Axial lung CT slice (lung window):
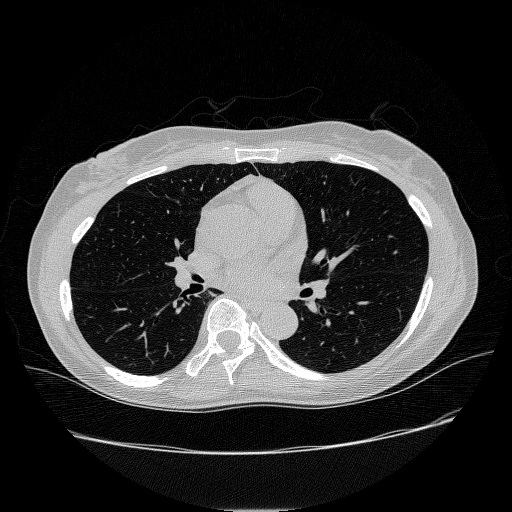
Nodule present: no